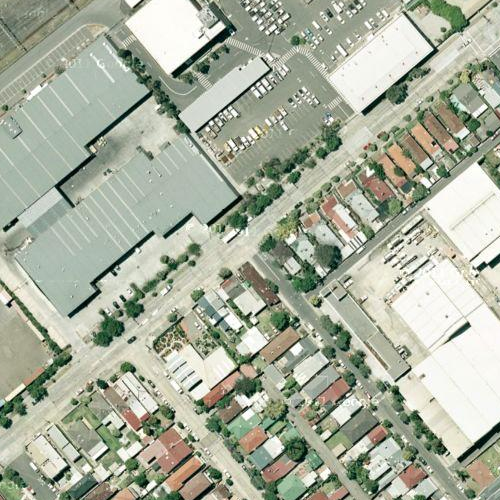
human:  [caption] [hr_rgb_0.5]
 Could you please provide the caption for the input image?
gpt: Many warehouses and white buildings in the industrial area .

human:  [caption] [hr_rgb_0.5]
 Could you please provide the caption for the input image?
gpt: An industrial area with many white buildings and warehouses .

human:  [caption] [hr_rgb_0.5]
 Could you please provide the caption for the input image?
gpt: Some roads go through the industrial area .

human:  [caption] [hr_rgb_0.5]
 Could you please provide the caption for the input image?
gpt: There are many warehouses and white buildings in the industrial area .

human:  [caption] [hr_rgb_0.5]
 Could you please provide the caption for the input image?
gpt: Some roads go through the industrial area with many warehouses and buildings .